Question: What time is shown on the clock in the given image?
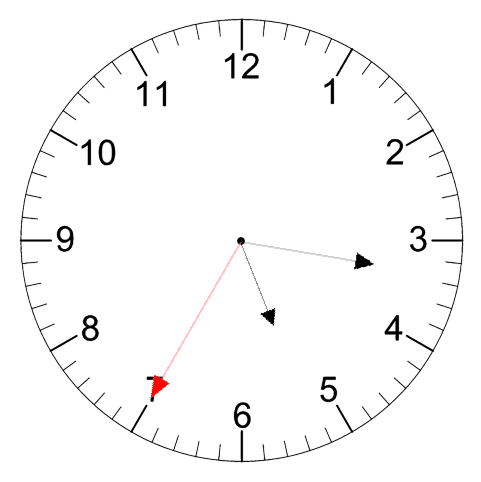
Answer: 05:16:35